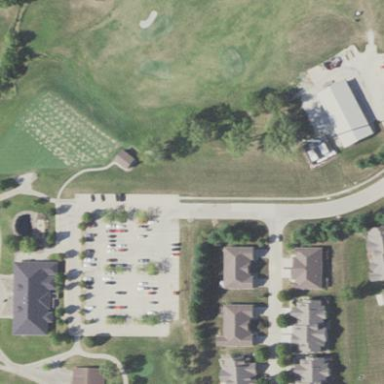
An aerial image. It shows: Clubhouse for golf situated on paved surface.